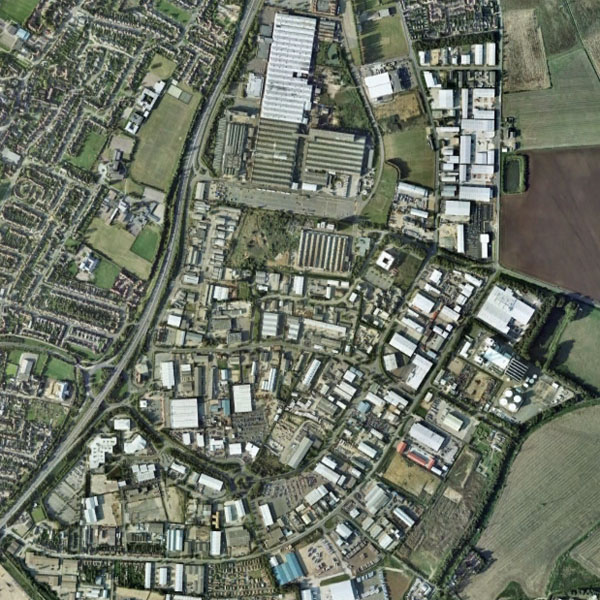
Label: Industrial